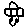
Label: flower